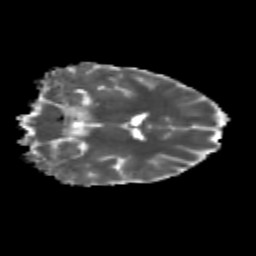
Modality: MD
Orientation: coronal
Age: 21
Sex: female
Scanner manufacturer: siemens
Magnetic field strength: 3 T
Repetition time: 3.5 s
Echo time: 0.113 s